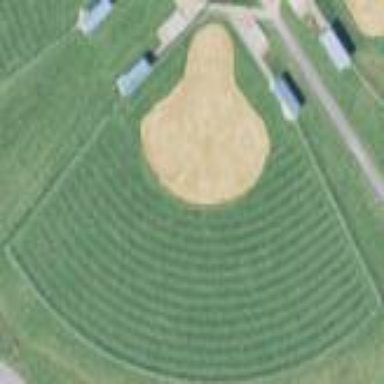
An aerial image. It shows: Baseball pitch for leisure and sports activities.